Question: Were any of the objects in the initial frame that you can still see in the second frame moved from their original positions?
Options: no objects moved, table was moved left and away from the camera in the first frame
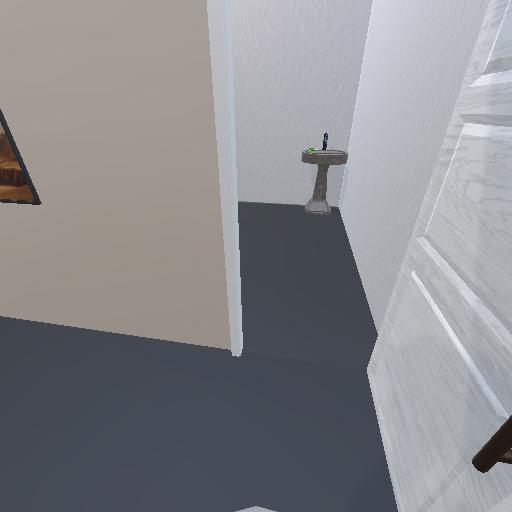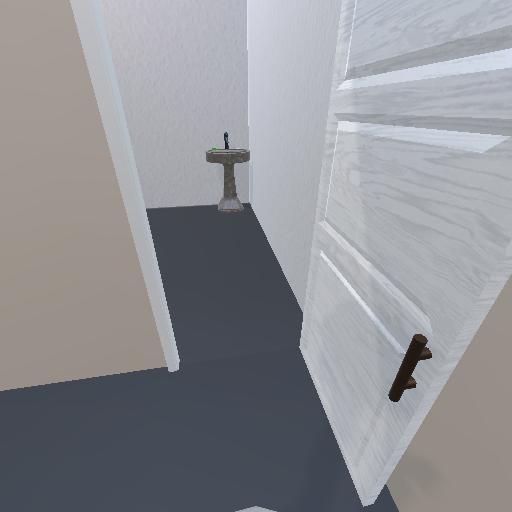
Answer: no objects moved